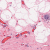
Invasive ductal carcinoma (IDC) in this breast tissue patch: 0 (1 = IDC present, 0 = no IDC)